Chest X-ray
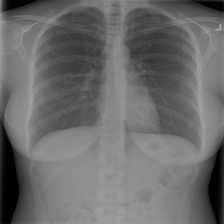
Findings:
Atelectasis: negative
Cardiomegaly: negative
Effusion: negative
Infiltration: negative
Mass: negative
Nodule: negative
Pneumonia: negative
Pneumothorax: negative
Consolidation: negative
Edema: negative
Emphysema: negative
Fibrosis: negative
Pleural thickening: negative
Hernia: negative